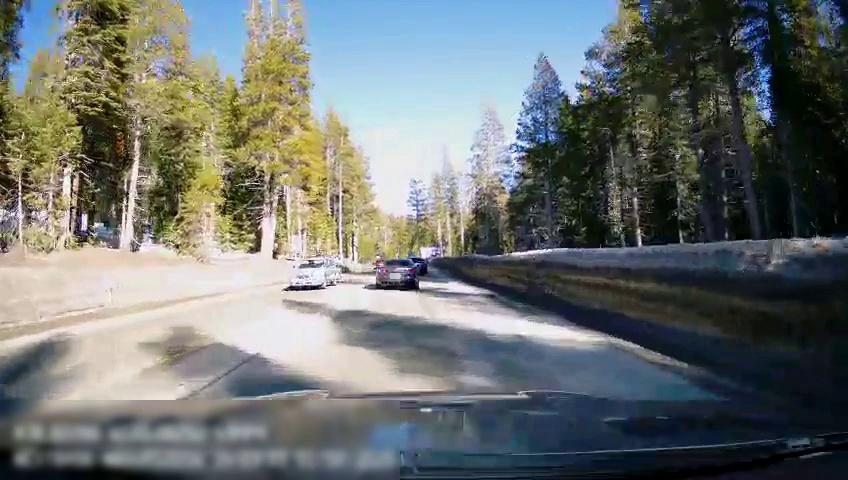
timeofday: Day
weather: Sunny
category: Drivable Space
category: Vehicles | Car
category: Vehicles | Car
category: Vehicles | Car
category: Lanes | Opposite Lane